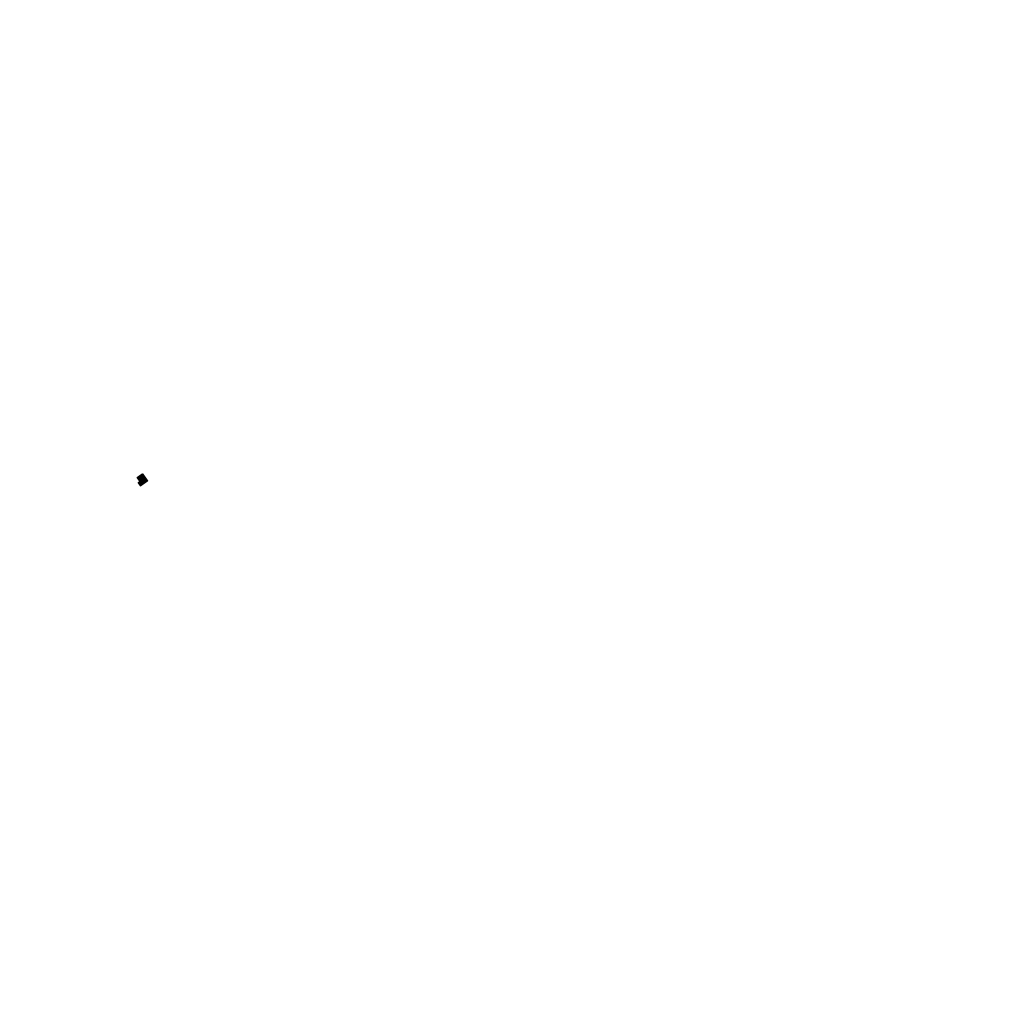
Tags: overhead vector_map, agriculture, recreation, residential, individual_rise, density_1, Building, 1.0 km²